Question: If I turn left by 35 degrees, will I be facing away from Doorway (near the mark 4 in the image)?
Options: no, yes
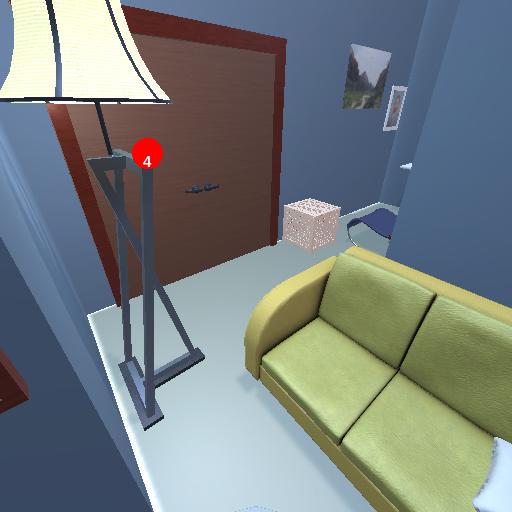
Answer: no